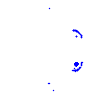
Particle: pion